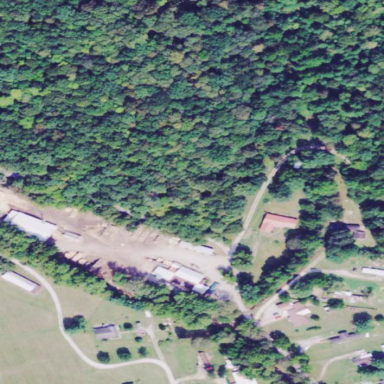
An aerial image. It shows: Sawmill crafting area.